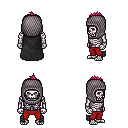
a pixel art fantasy rpg character, male body template, skeleton, black cape, red pants, ruby red mohawk hairstyle, chain hood, four views (front, back, left, right), 2x2 character sprite sheet, small pixel art, hard edges, no anti-aliasing